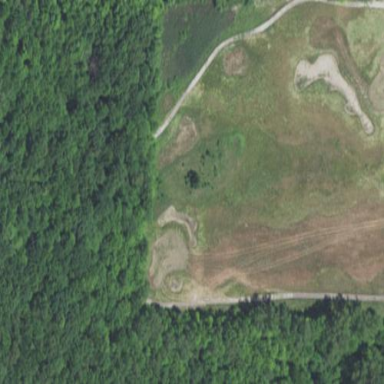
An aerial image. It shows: Rough area on grassy golf course.